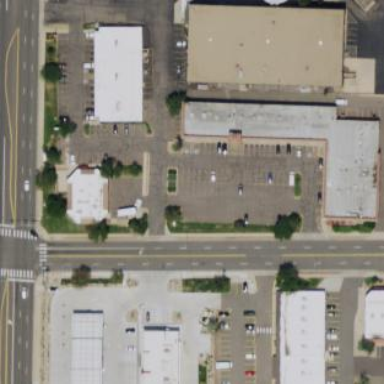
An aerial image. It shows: Retail building.